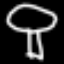
Label: mushroom